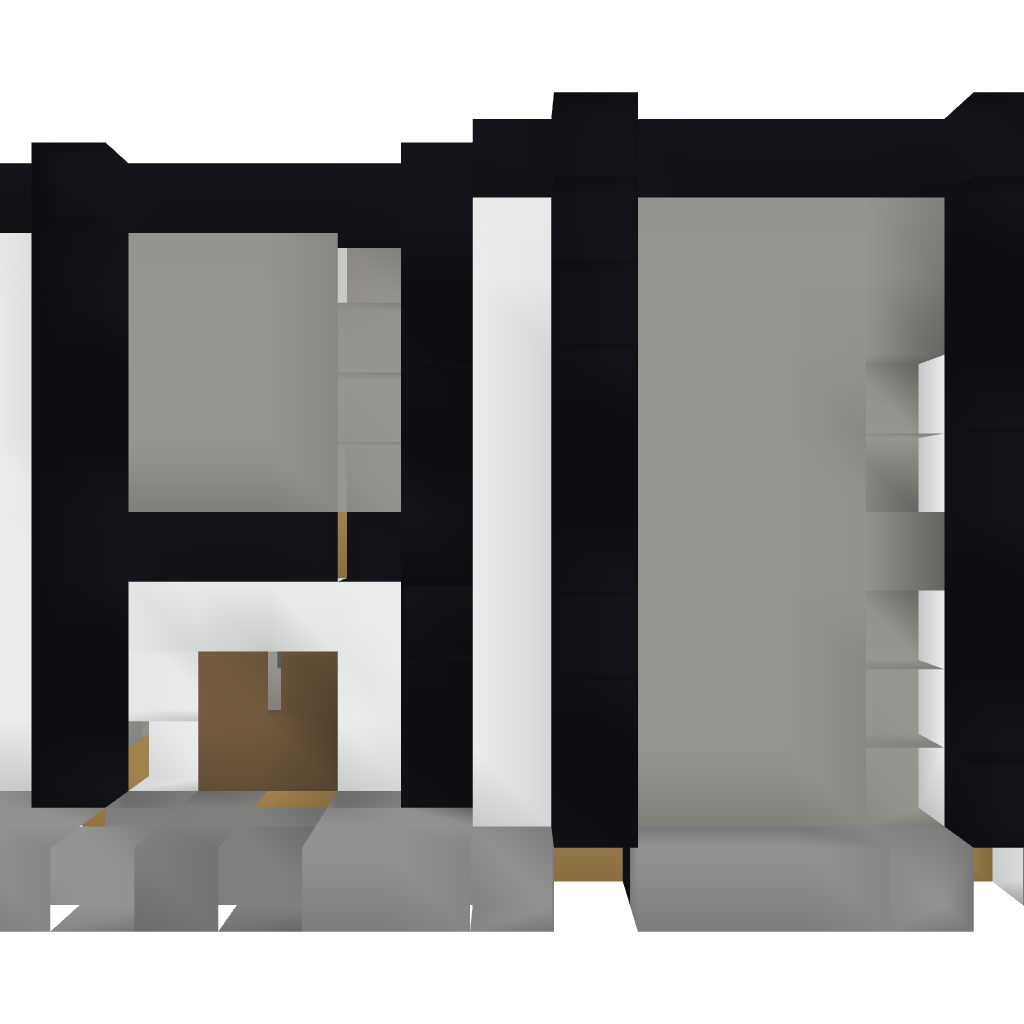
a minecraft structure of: Modern House #2